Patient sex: F
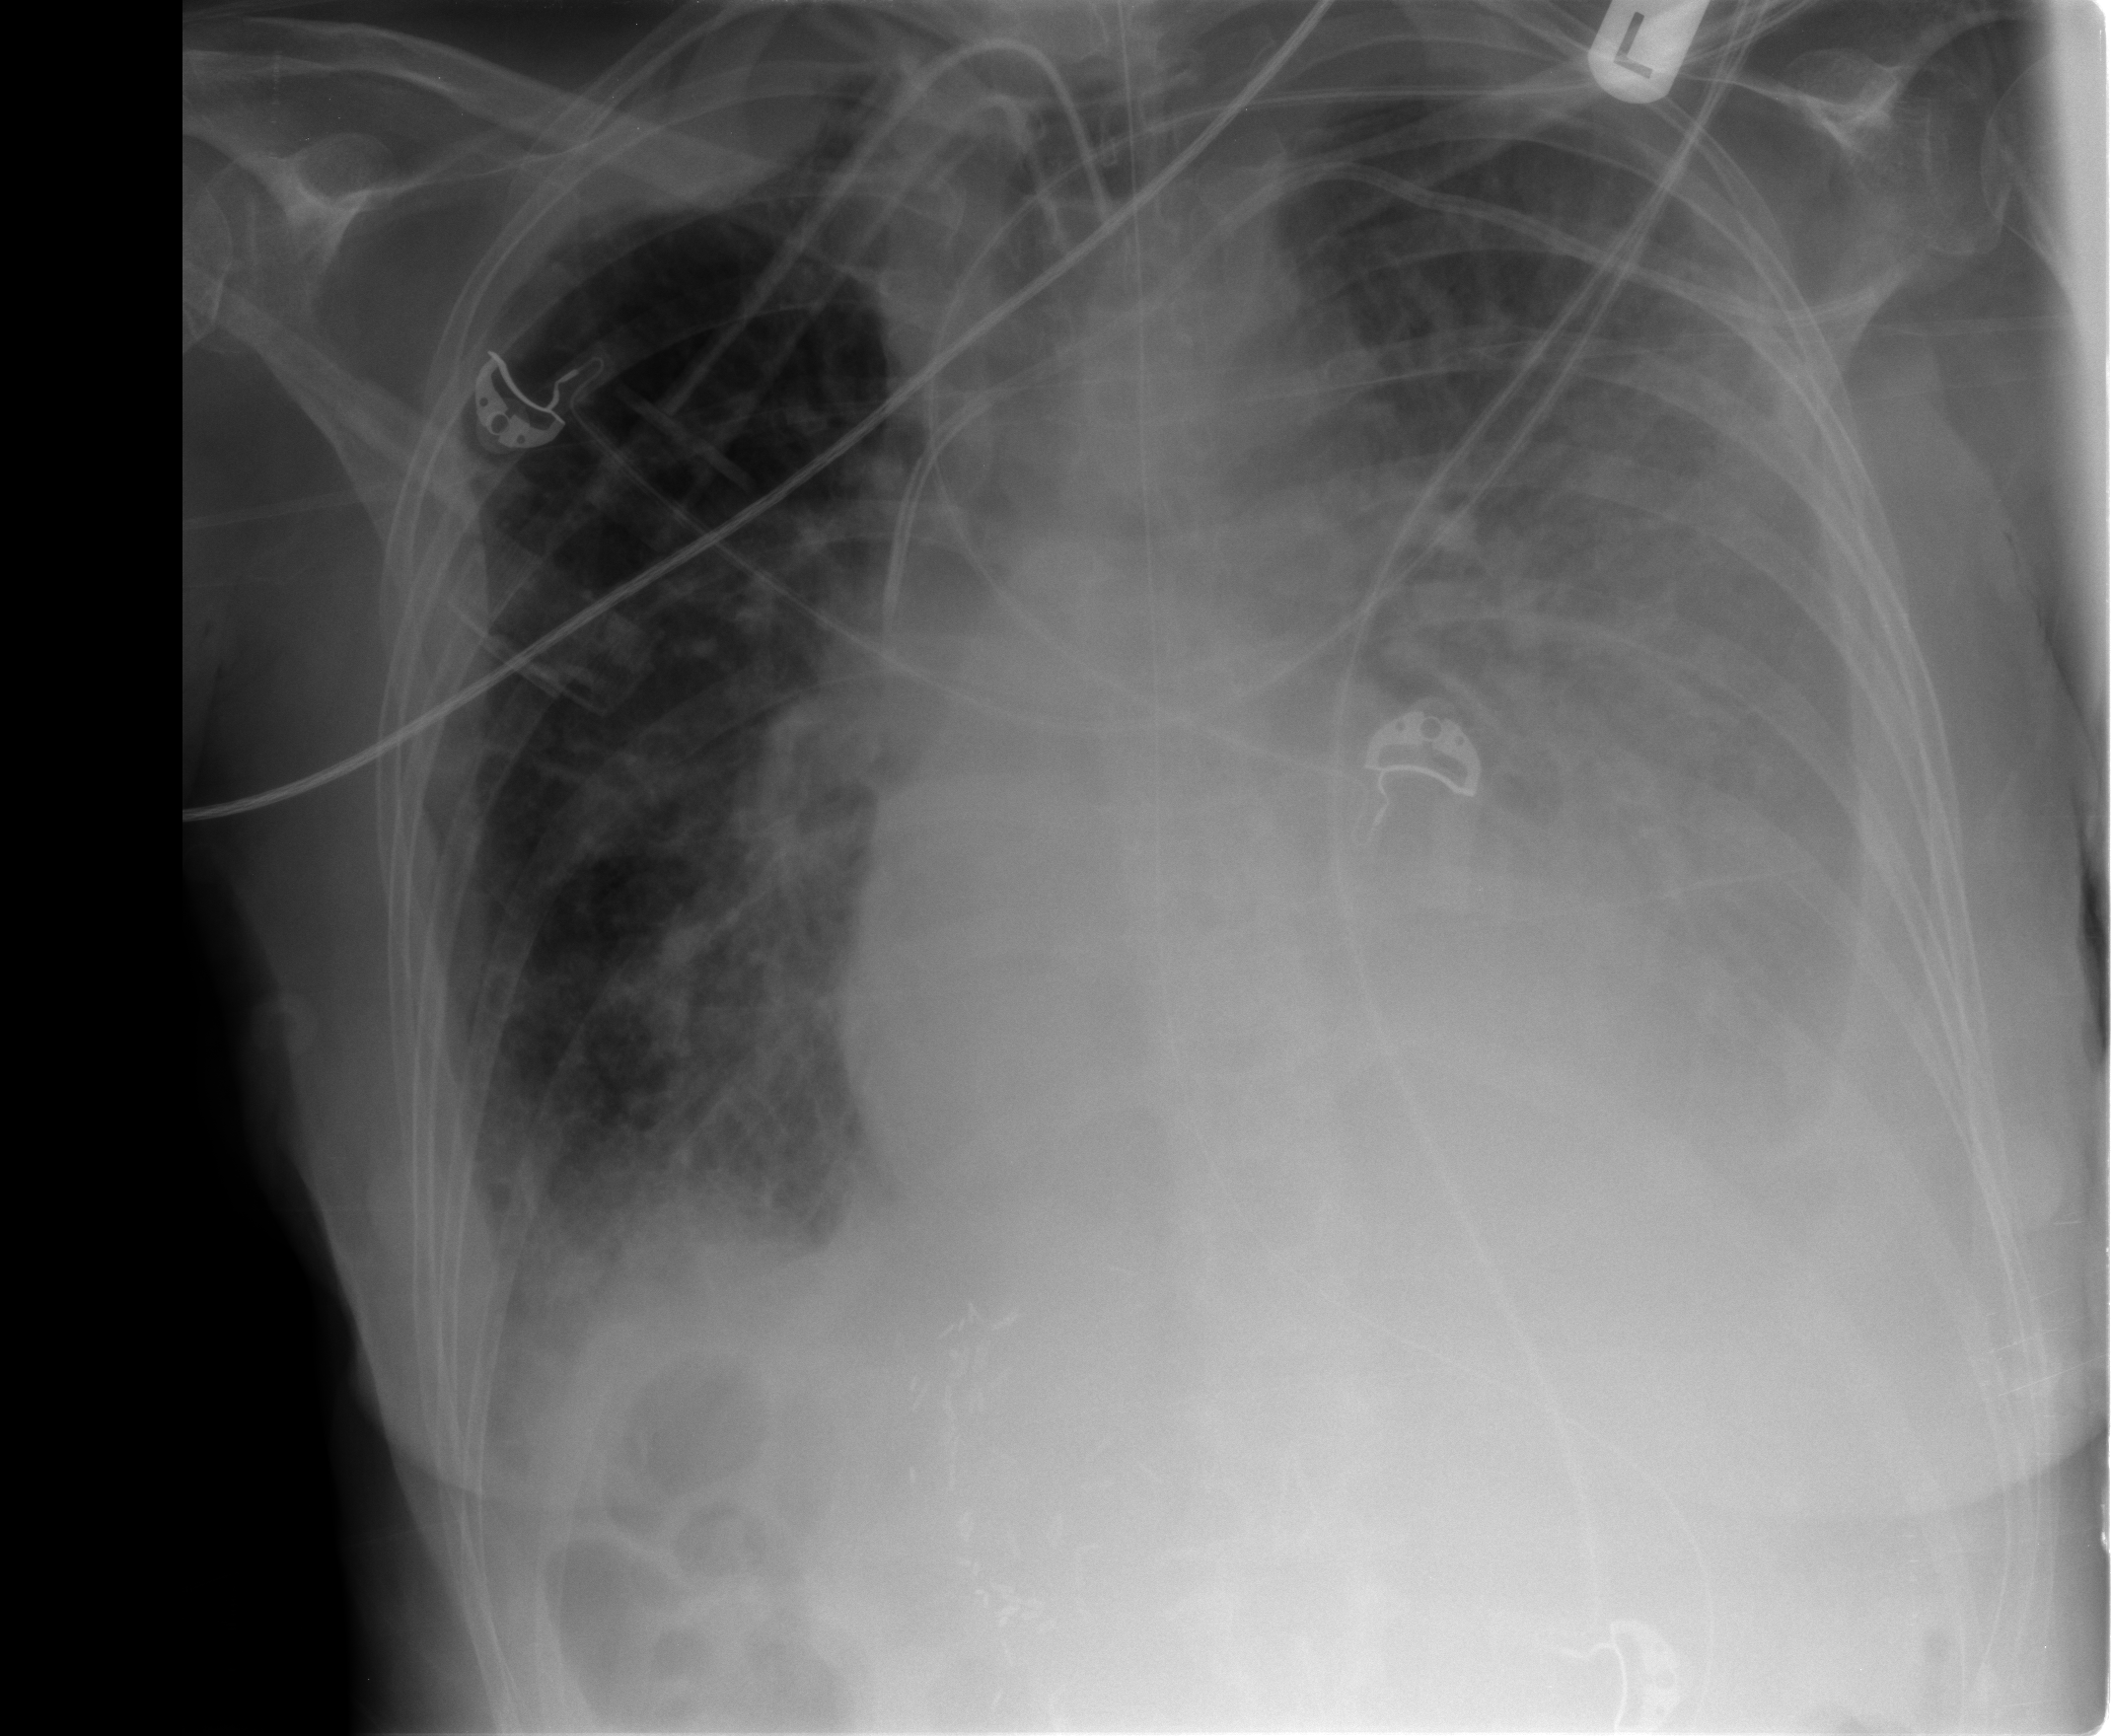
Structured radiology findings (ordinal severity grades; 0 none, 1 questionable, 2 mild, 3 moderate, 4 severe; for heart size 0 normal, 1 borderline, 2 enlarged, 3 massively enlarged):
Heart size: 0
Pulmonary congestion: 2
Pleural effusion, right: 2
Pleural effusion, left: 3
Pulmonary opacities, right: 2
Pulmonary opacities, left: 2
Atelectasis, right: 2
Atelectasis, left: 3